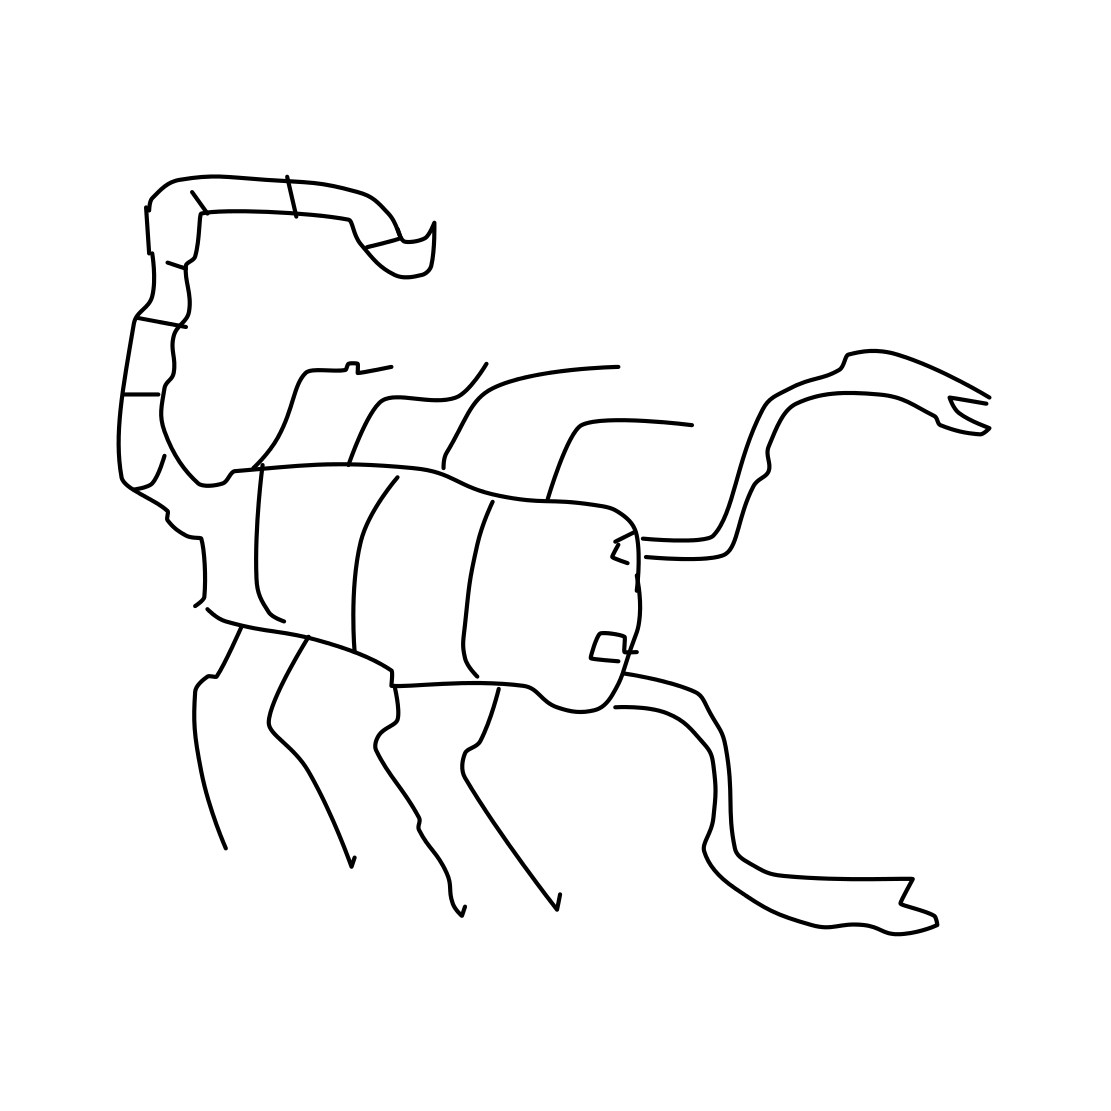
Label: scorpion